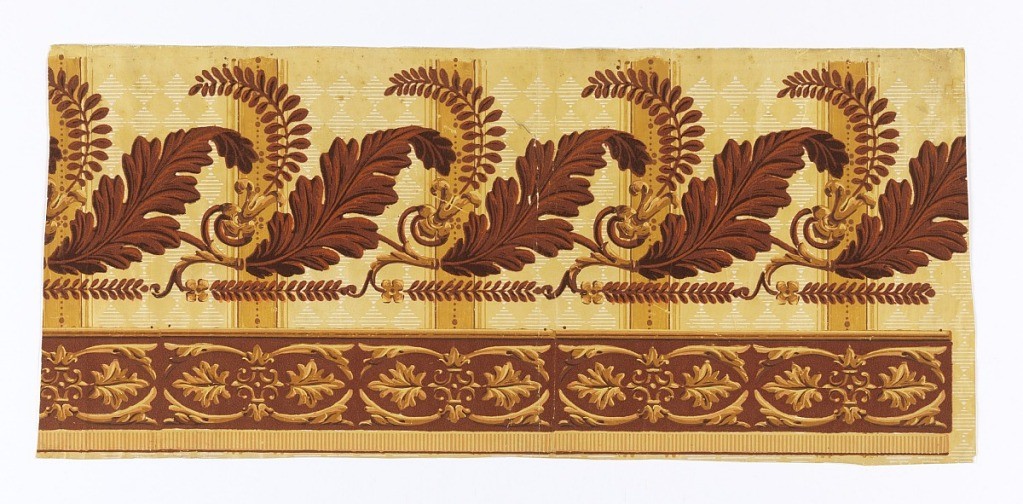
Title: Border
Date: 1815–25
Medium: Block-printed paper, flocked
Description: Large acanthus leaves alternate with acacia leaves, both in brown flock. Divided by ochre uprights (pilaster strip) with panels having white parallel lines forming diamonds. Top border consists of brown paired acanthus leaves on brown flock.